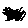
Label: zigzag